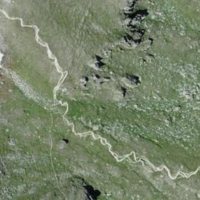
EUNIS habitat code: 31
Species observed at this site:
Jacobaea incana